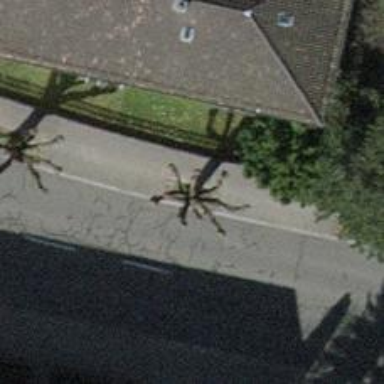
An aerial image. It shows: Avenue lined with trees.